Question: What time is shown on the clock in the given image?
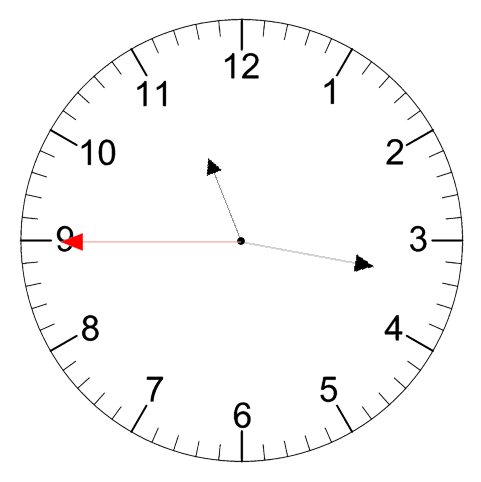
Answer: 11:16:45